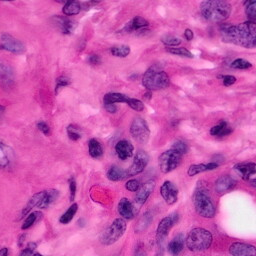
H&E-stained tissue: Pancreatic